Aerial crown-view tile of a tropical tree (Barro Colorado Island, Panama), acquired 20240918:
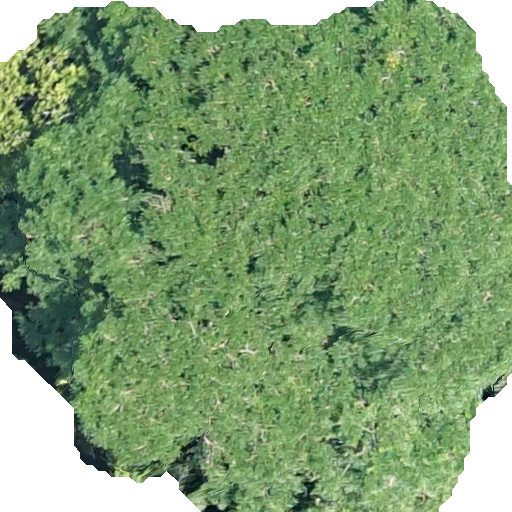
Species: Platypodium elegans
GBIF accepted scientific name: Platypodium elegans
Crown area: 380.795 m²